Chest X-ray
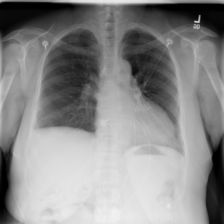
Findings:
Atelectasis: negative
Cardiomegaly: negative
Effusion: negative
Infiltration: positive
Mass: negative
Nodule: negative
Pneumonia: negative
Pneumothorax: negative
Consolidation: negative
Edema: negative
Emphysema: negative
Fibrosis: negative
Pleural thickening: negative
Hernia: negative